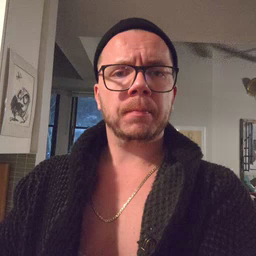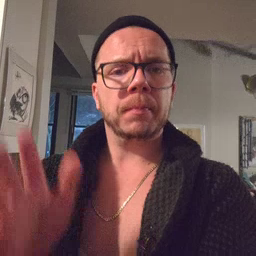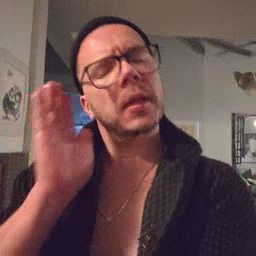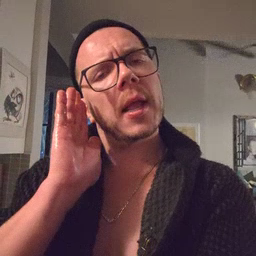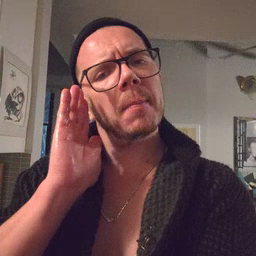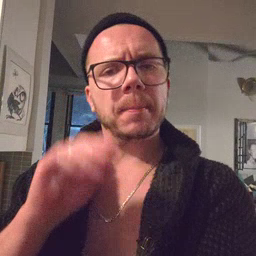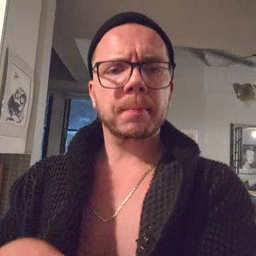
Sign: nap